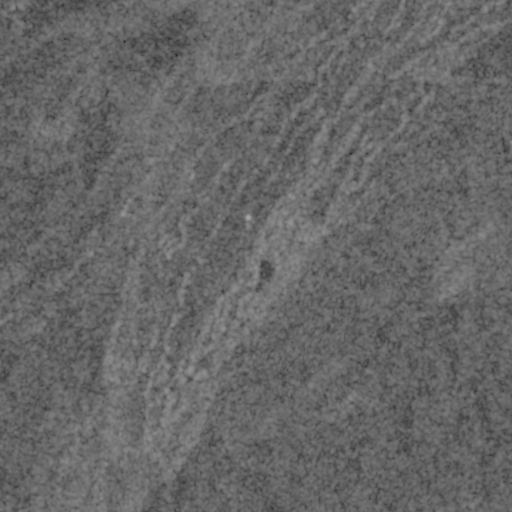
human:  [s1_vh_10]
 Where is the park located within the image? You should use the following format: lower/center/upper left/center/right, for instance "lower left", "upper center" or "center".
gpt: The park is located in the upper right of the image.
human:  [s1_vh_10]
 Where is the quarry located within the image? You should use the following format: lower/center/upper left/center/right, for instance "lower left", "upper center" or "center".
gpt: There is no quarry in the image.

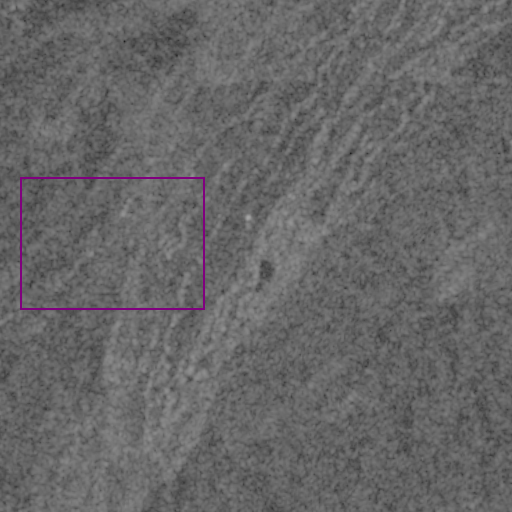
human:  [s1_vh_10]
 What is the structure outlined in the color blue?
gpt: There is no blue outline.
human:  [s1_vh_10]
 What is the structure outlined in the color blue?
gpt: There is no structure outlined in blue.